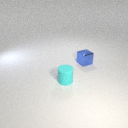
small blue metal cube to the right of small cyan rubber cylinder